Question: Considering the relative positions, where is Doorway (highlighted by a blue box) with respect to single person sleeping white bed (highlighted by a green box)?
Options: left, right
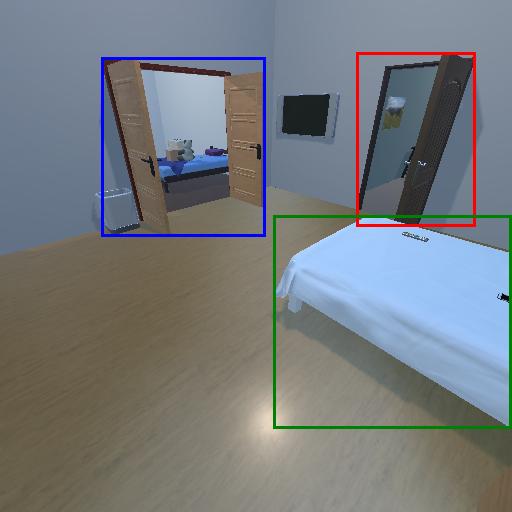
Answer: left